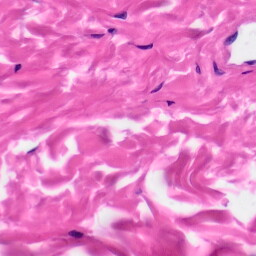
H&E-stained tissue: Skin